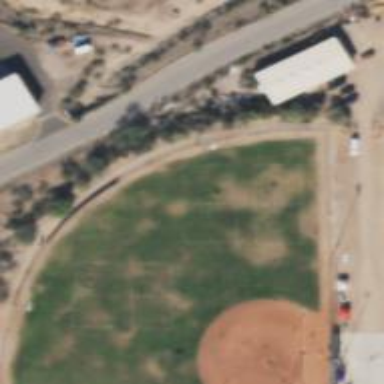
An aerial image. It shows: Softball pitch for leisure and sport activities.